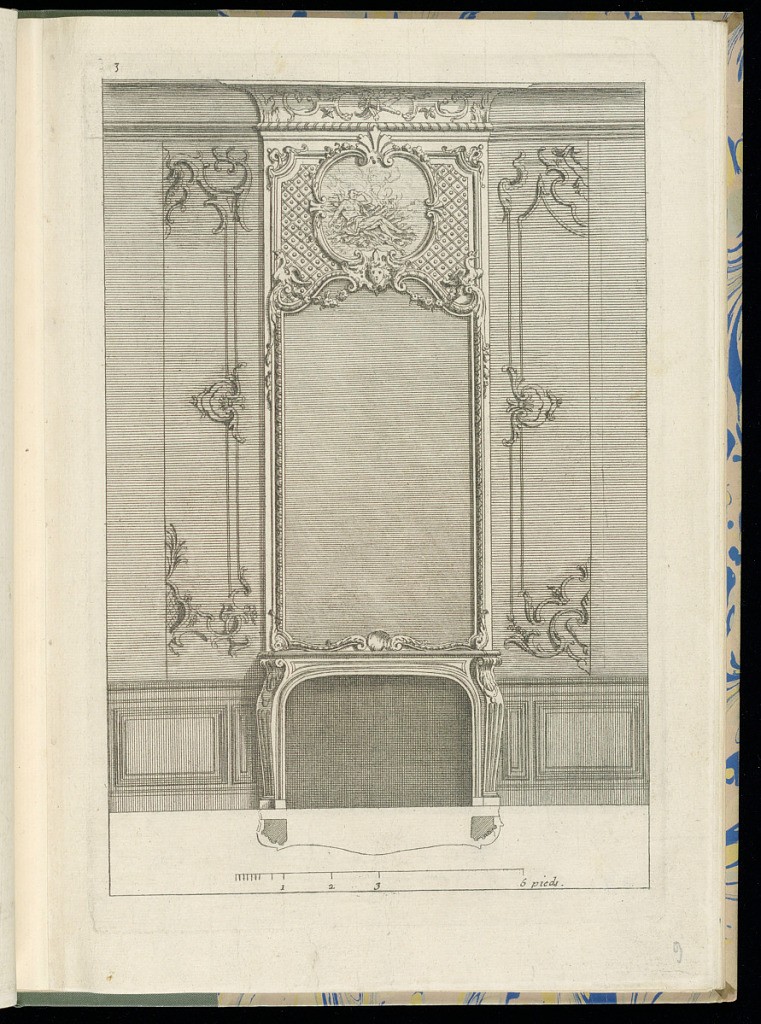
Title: Fireplace (Chimney Piece and Mantel) Design
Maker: Nicolas Guérard, French, ca.1648 – 1719
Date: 1715–19
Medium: Etching and engraving on laid paper
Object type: Print
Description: An interior wall elevation with a fireplace (chimney piece and mantel) design in the center, flanked by two different wall paneling (boiseries) designs on either side. The sides of the mantel are sculpted with fluting and acanthus leaves. The overmantel mirror is framed by a running pattern in the molding with shell, acanthus leaves, s-scrolls, a festoon of flowers, and birds. An oval painting above is framed by a palmette, cartouche with a mask, scrolling leaves (rinceaux), flowers, and a background diaper and pearl pattern. The cornice is decorated with a running pattern featuring strapwork and a trophy with a flaming torch and quiver of arrows. The paneling (boiseries) is decorated with similar motifs. The dado paneling is plain with molding. There is a plan view of the mantel shape and a scale below. The plate is numbered.